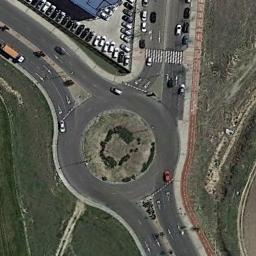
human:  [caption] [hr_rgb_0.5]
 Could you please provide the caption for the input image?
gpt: The roundabout connects three roads and some cars are driving on the roundabout .

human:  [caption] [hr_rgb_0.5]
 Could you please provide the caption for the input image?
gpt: There are several vehicles driving on the road at the roundabout, There are some buildings and some trees and some lawns around the roundabout, And many cars are parked in the open space beside the roundabout .

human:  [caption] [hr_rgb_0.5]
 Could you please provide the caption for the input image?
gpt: The roundabout is on the grass next to parking lot .

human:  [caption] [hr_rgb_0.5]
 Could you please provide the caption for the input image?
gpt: There are some cars at the roundabout .

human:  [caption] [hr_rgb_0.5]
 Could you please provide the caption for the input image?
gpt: There are green lawns and a parking lot with many cars beside the roundabout .